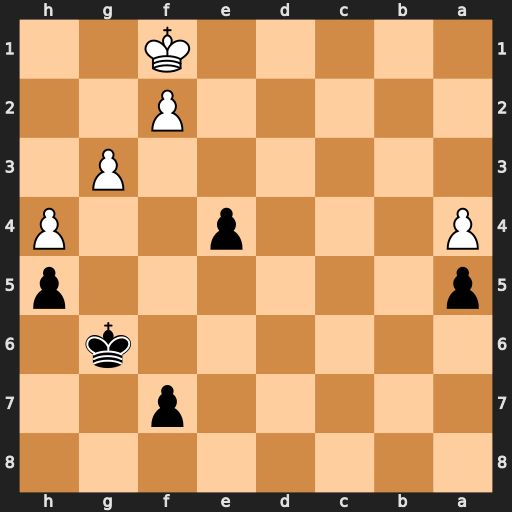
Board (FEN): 8/5p2/6k1/p6p/P3p2P/6P1/5P2/5K2
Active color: b
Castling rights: -
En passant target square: -
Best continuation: Kf5 Ke1 Kg4 Ke2 f6 Ke3 f5 Ke2 f4